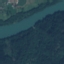
Label: River